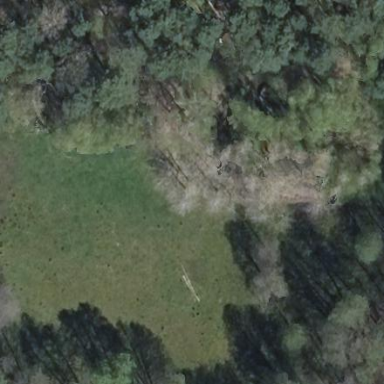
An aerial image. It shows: Wet meadow in wetland area.